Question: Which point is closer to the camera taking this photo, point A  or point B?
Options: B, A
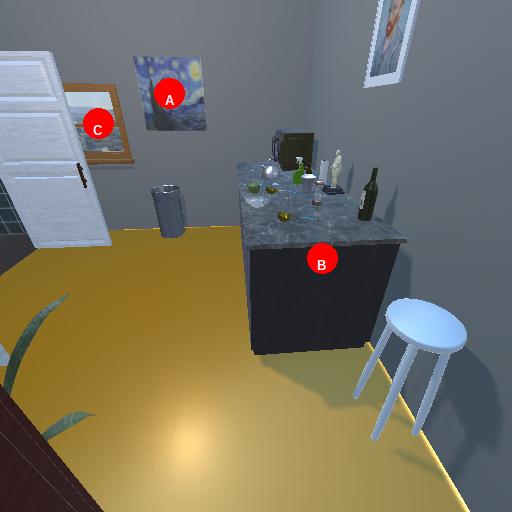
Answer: B